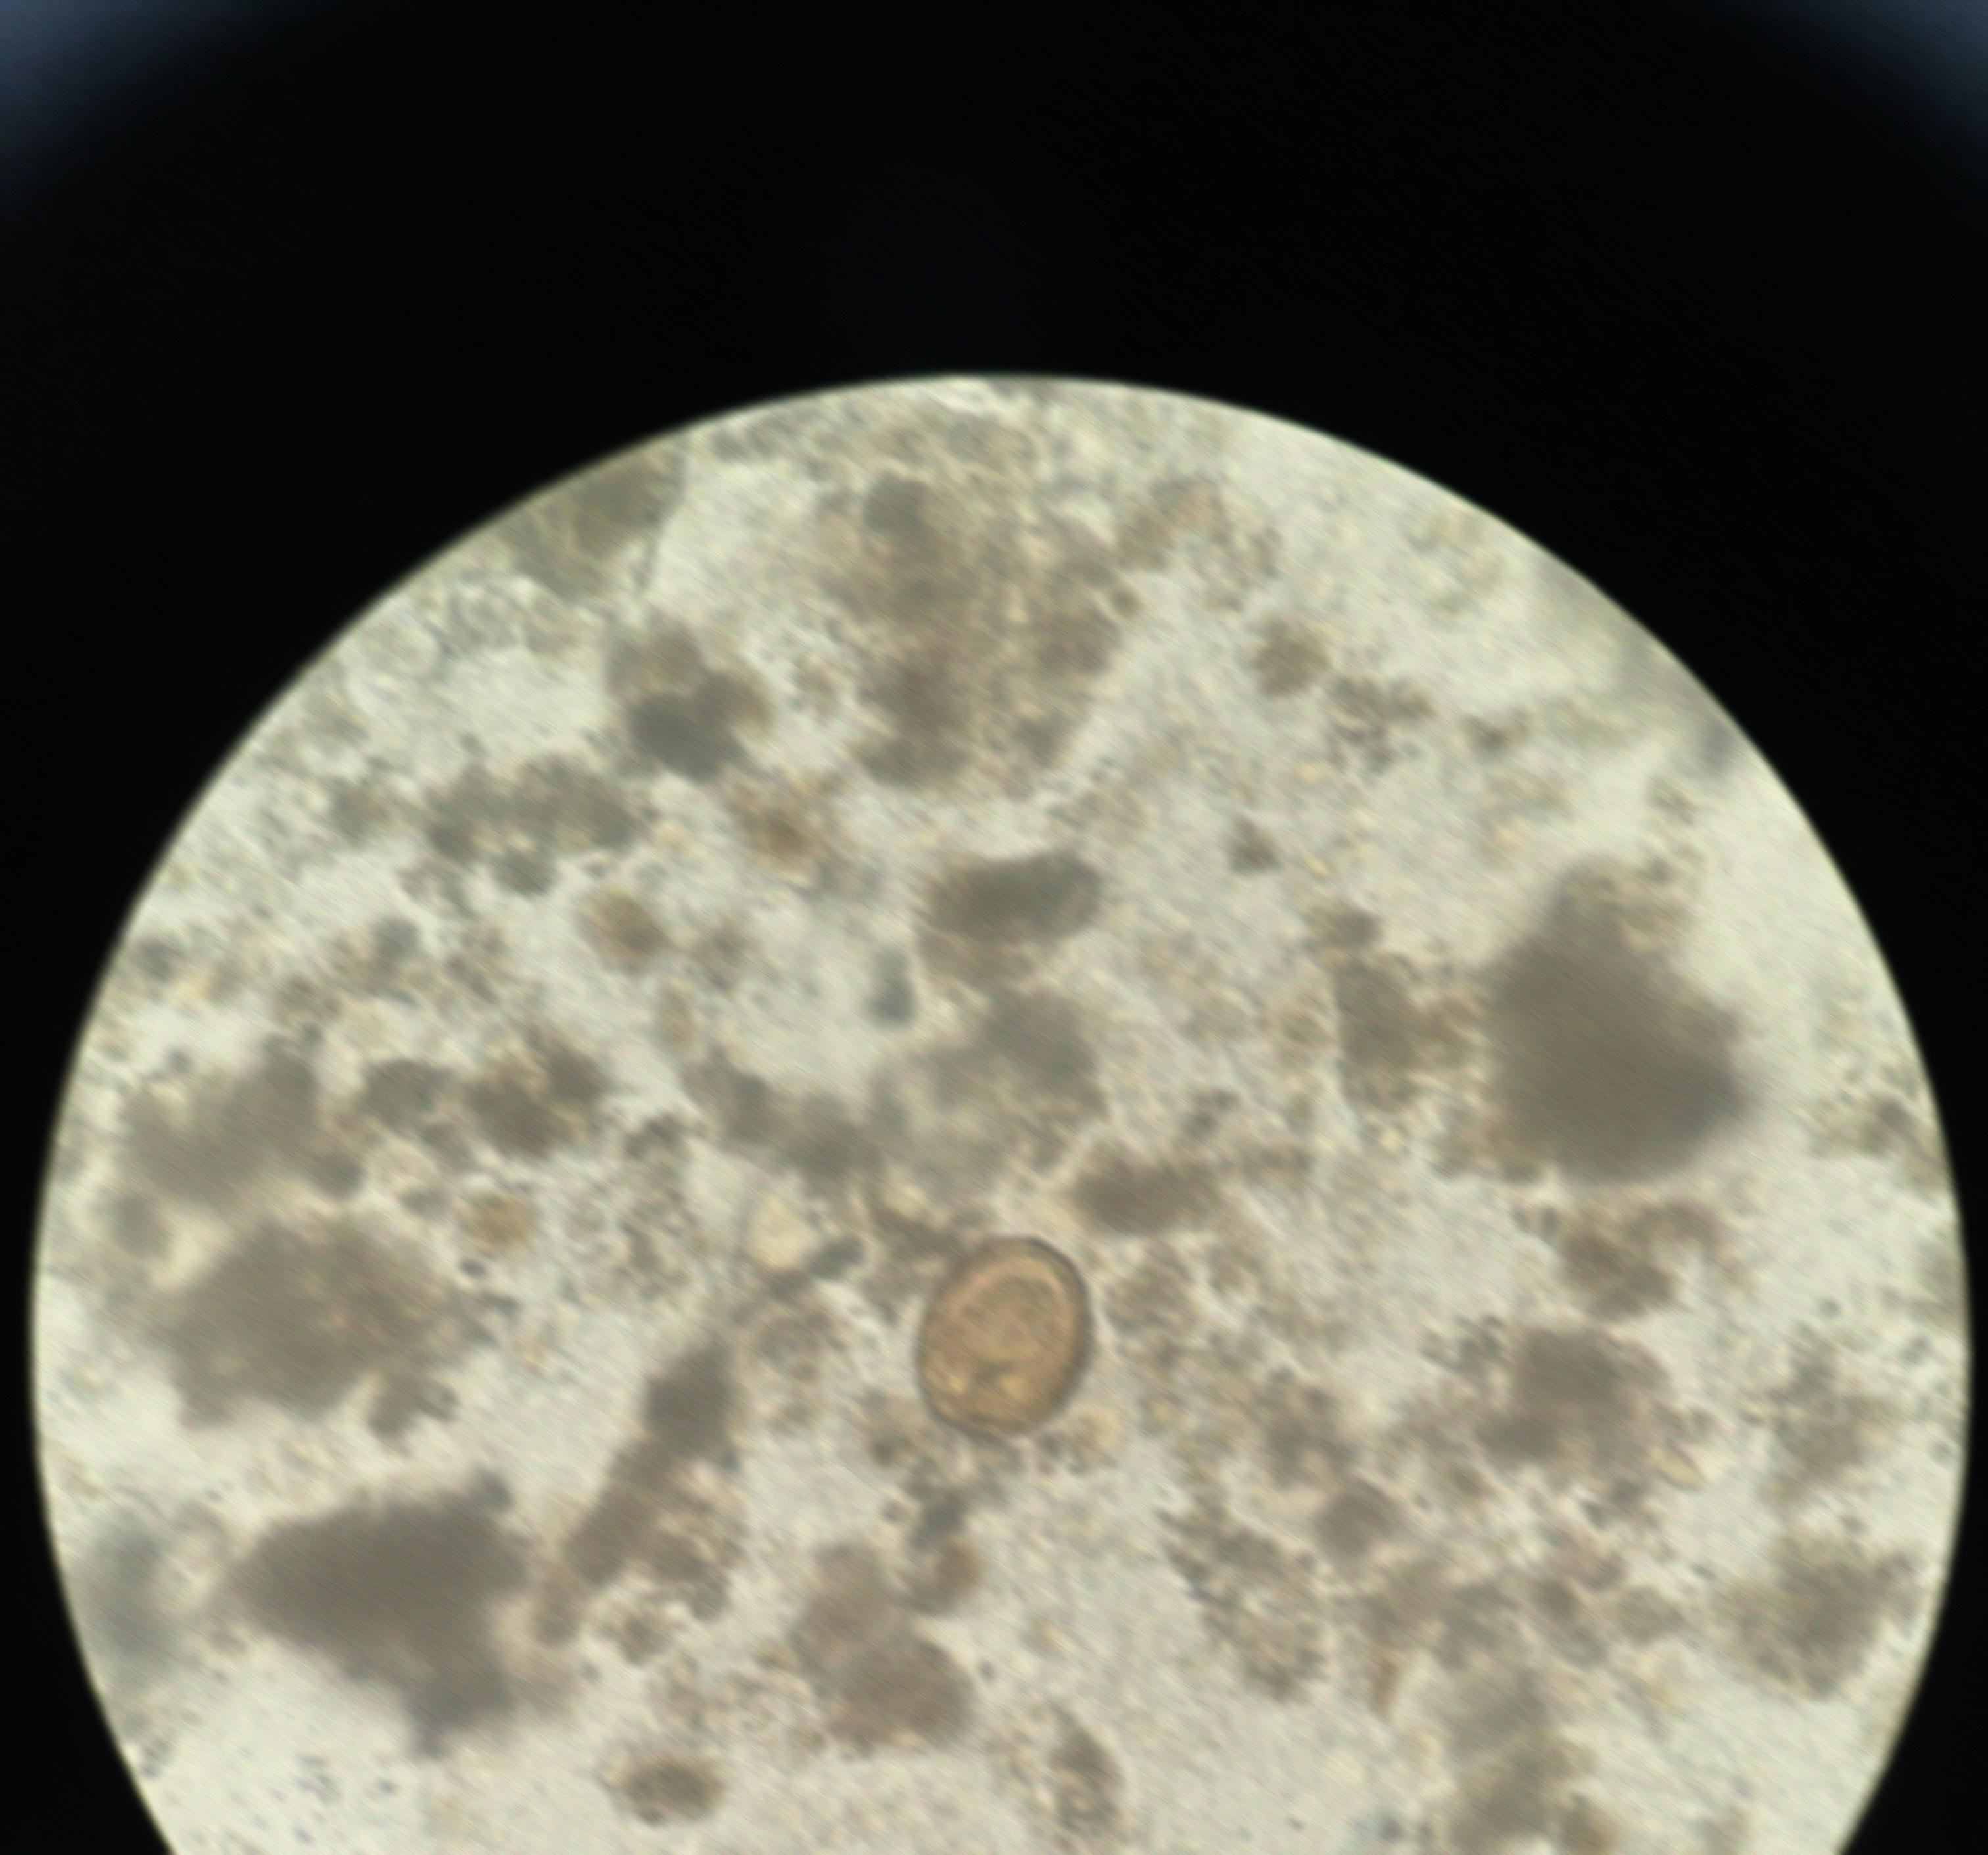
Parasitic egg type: Ascaris lumbricoides